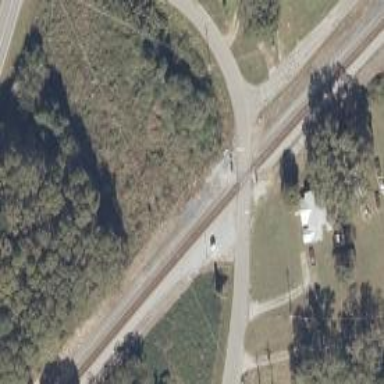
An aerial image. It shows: Level crossing on the railway with lights.